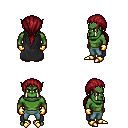
a pixel art fantasy rpg character, male body template, orc, green skin, black cape, teal pants, brunette ponytail hairstyle, gold gloves, gold boots, four views (front, back, left, right), 2x2 character sprite sheet, small pixel art, hard edges, no anti-aliasing